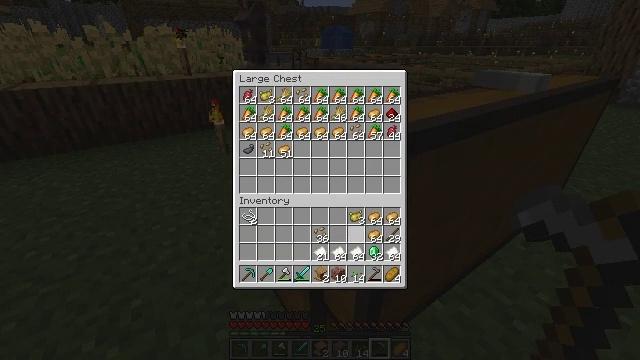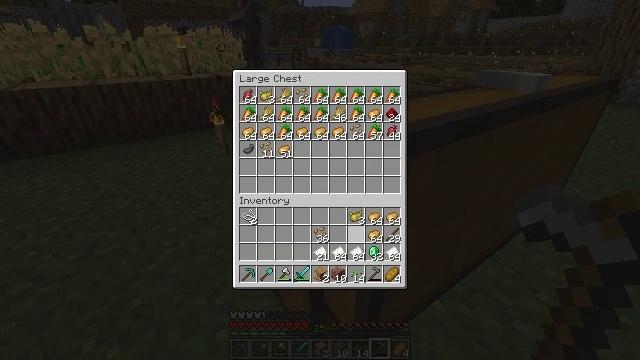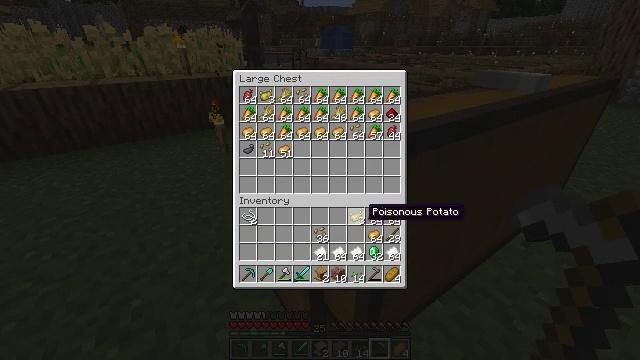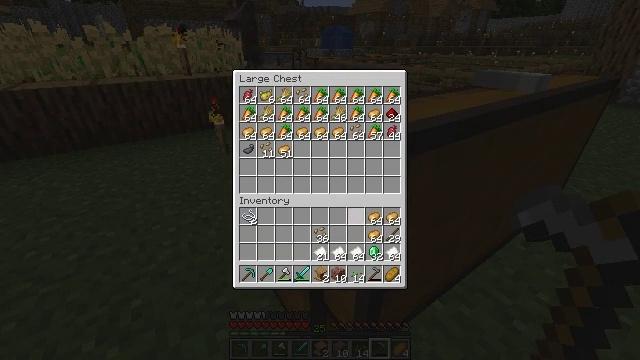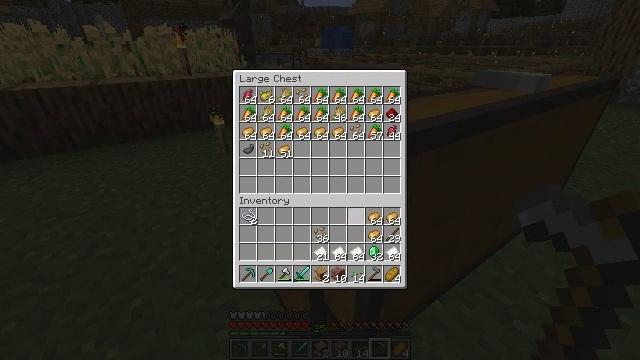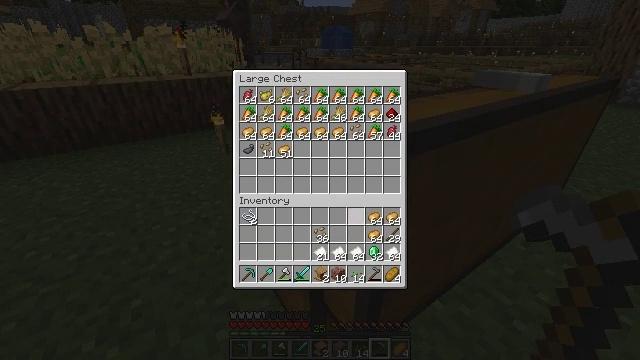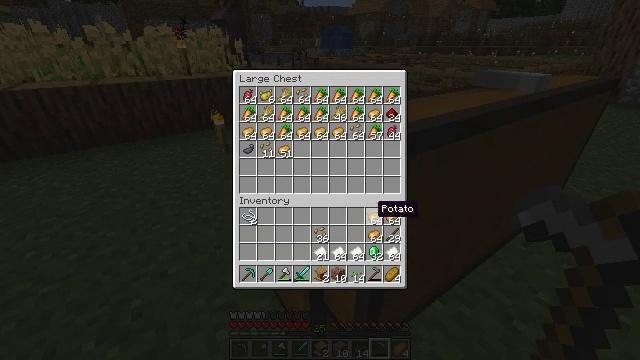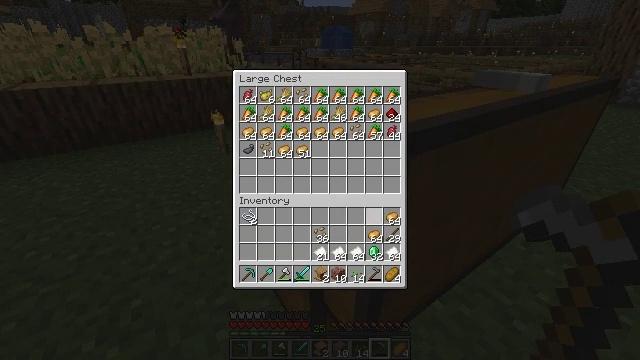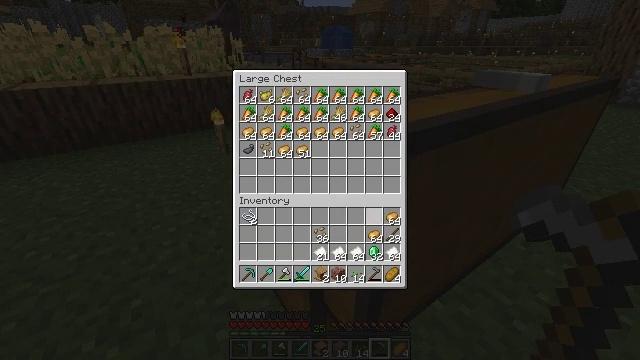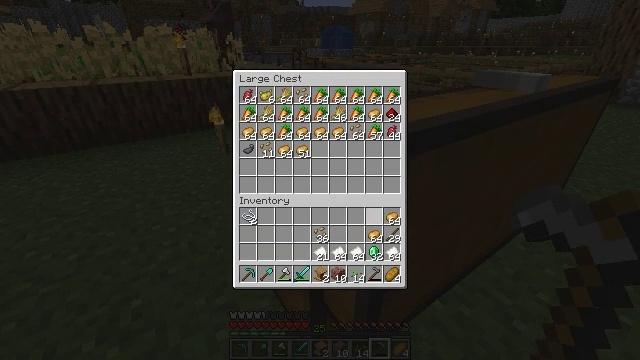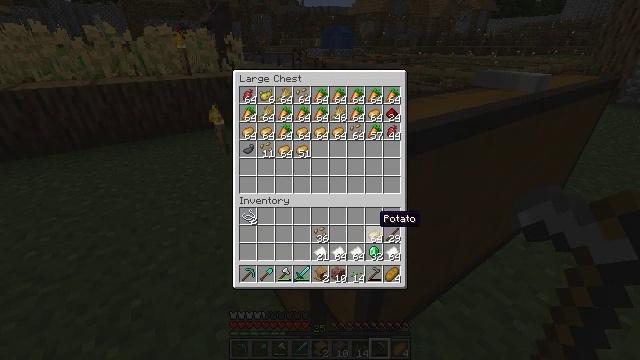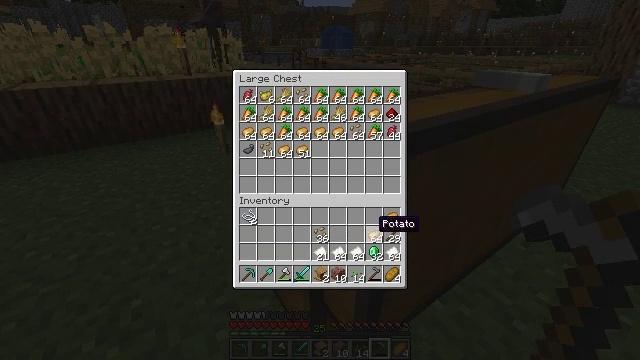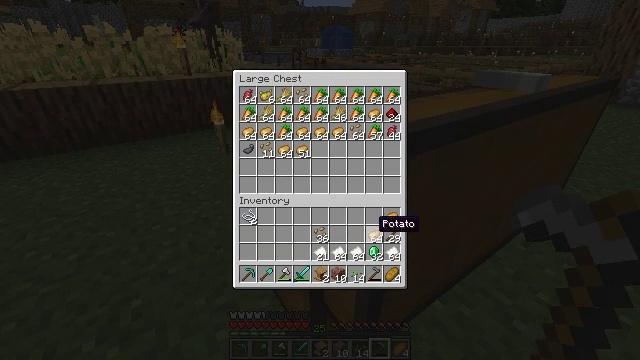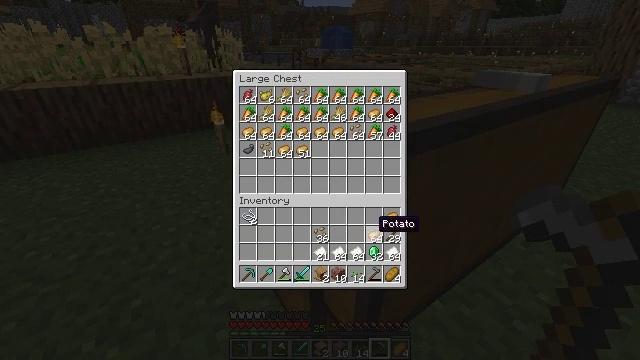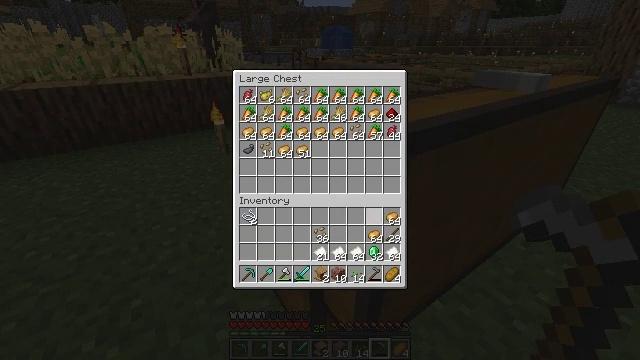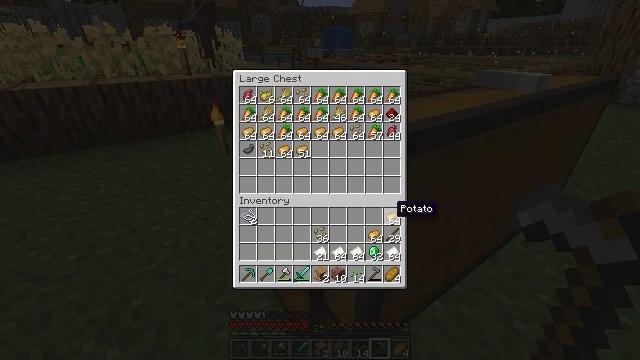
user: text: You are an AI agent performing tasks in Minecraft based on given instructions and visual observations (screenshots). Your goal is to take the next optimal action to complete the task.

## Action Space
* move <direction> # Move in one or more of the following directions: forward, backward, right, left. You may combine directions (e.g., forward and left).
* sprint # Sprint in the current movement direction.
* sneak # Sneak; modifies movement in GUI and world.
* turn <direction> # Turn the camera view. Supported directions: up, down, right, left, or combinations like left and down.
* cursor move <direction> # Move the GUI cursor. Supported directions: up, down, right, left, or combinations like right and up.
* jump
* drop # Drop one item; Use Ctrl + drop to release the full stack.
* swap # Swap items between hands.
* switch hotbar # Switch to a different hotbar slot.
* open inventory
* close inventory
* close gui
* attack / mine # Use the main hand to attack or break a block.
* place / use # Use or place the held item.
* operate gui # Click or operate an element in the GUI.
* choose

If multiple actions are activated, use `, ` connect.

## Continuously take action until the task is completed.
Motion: motion action
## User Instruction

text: Collect potatoes from the garden.
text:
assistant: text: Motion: sneak, choose
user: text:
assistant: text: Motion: sneak
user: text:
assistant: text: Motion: sneak, choose
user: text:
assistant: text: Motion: sneak, choose
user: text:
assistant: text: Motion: sneak, choose
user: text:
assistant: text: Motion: sneak, cursor move right
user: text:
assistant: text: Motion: sneak, choose
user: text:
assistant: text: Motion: sneak, choose
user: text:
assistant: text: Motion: sneak, choose
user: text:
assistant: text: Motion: sneak, cursor move down, choose
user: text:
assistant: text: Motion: sneak, choose
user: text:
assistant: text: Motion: sneak, choose
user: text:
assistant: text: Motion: sneak, choose
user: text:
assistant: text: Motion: sneak, cursor move right and up
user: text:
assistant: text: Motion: sneak, cursor move right
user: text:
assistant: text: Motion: sneak
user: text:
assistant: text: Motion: sneak, choose
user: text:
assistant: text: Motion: sneak, choose
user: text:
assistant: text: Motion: sneak, choose
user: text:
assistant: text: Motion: sneak, cursor move left
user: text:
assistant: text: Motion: sneak, cursor move left
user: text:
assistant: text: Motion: sneak, cursor move left
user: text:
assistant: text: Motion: sneak
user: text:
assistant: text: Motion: sneak
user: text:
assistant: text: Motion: sneak
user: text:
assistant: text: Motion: sneak
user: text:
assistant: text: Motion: sneak
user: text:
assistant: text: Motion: sneak, choose
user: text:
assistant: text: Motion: sneak, choose
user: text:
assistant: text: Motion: sneak